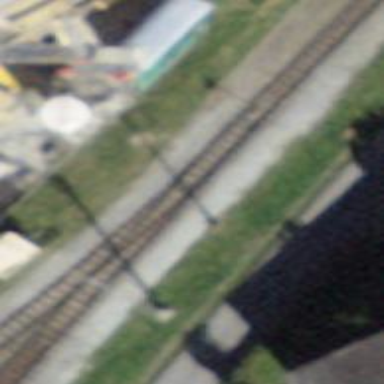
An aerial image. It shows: Railway switch.